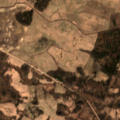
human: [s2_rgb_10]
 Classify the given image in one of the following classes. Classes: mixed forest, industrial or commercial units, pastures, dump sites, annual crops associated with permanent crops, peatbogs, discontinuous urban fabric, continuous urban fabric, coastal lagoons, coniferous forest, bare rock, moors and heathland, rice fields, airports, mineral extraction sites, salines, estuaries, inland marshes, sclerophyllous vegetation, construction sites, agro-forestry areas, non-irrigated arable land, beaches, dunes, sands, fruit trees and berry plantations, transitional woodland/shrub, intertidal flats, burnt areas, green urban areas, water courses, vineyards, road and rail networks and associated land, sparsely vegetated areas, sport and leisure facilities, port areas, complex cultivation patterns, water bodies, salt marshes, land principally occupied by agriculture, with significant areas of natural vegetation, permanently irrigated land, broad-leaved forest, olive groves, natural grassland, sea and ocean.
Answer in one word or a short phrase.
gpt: pastures, land principally occupied by agriculture, with significant areas of natural vegetation, broad-leaved forest, mixed forest, transitional woodland/shrub